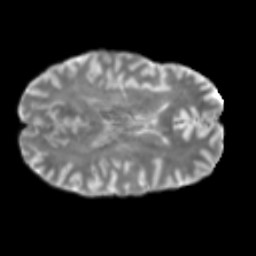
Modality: T2w
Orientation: axial
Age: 46
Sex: male
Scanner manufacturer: siemens
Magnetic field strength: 3 T
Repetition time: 5 s
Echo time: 0.092 s